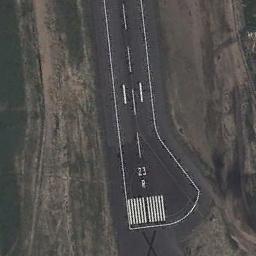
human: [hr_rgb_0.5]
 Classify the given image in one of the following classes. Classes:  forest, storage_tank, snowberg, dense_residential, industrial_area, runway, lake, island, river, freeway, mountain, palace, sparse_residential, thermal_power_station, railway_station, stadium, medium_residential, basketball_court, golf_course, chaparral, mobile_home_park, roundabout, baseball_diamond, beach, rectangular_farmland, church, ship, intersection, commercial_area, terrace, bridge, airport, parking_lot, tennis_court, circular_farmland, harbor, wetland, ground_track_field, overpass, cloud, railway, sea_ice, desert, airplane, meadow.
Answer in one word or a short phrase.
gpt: runway